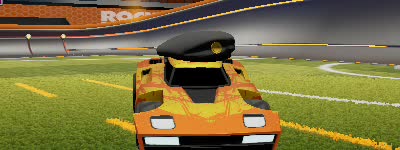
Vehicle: breakout